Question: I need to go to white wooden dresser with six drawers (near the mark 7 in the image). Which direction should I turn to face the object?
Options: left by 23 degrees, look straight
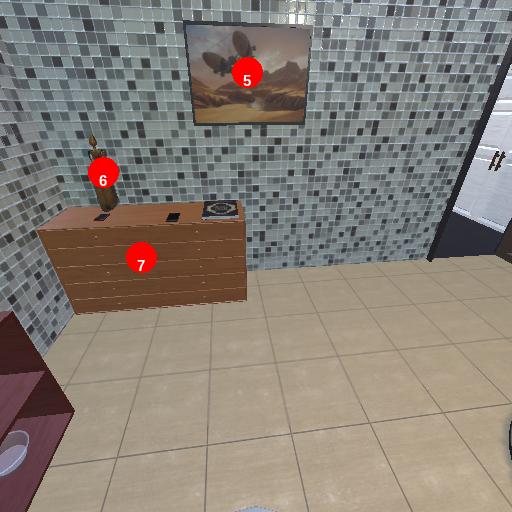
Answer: left by 23 degrees